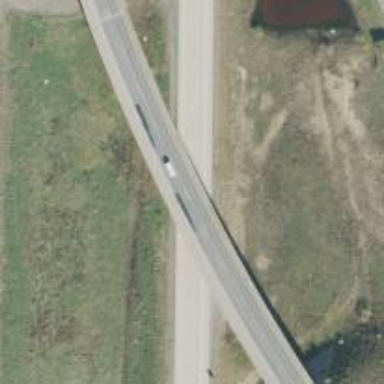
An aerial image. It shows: Bridge with asphalt surface. It is part of motorway link.